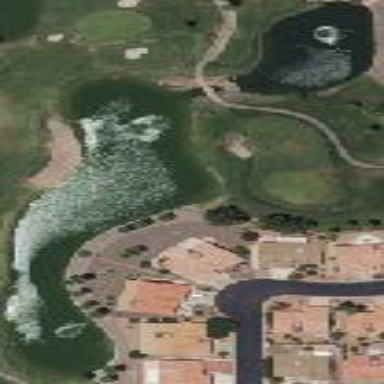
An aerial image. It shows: Water hazard in golf course. The hazard is natural water feature.